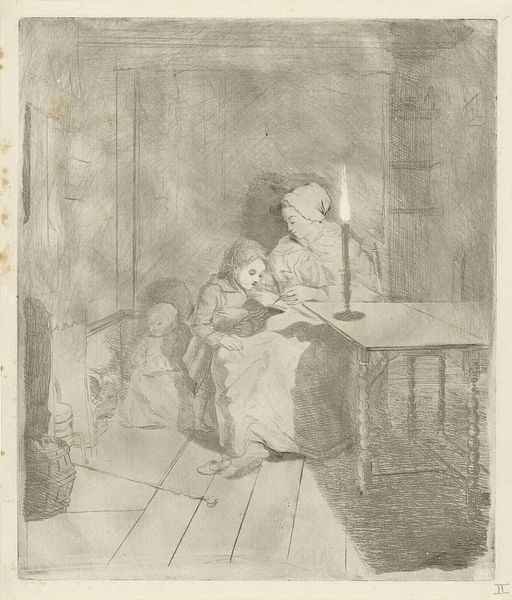
Titel: Moeder geeft haar zoon les
Künstler: Louis Bernard Coclers
Standort: Amsterdam
Institution: Rijksmuseum
Schlagwörter: schatten, mädchen, frau, kleid, licht, schwarz, stuhl, tisch, zeichnung, zimmer, haube, mütze, kind, kamin, kinder, ofen, dielen, holzboden, kerze, korb, stube, nadel, holzdielen, flamme, schwarzweiß, fass, stift, kindmädchen